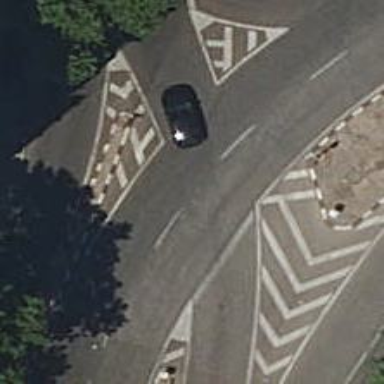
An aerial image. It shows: Road with traffic signals.